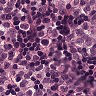
Metastatic tissue present: yes